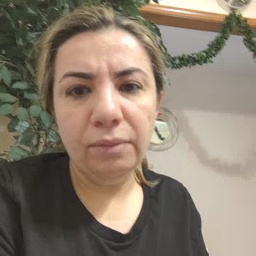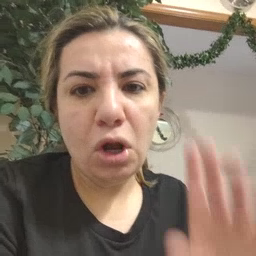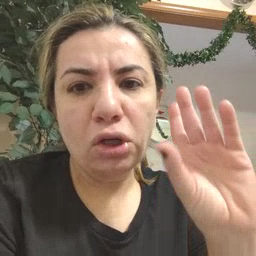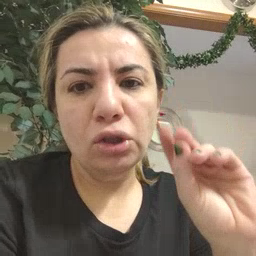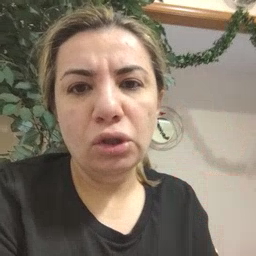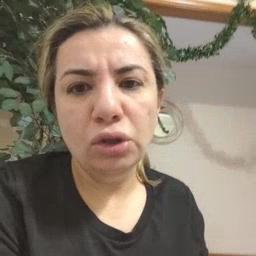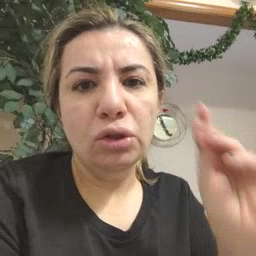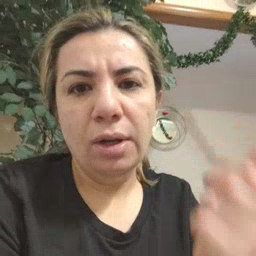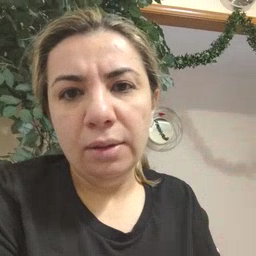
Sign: dog